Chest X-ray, PA view. Patient: 59 years old, sex F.
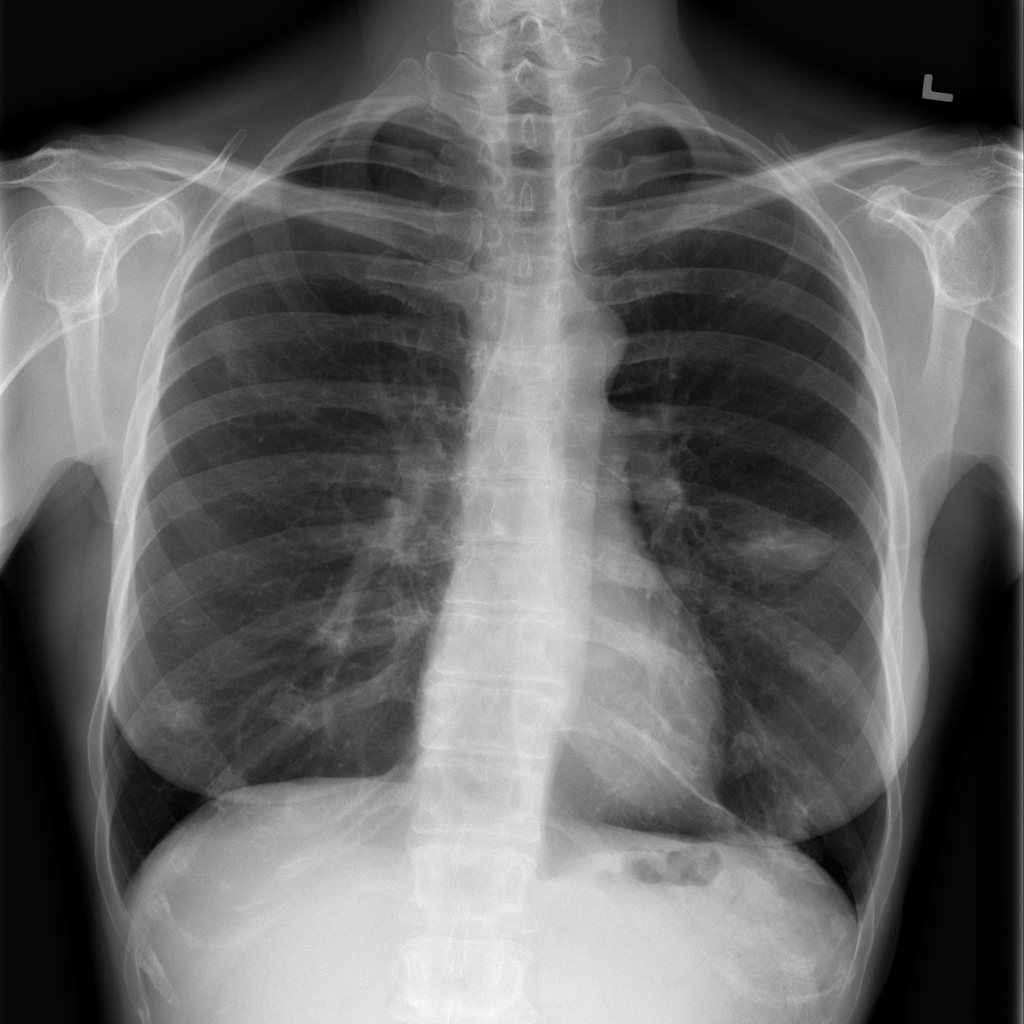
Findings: Nodule